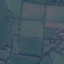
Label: Pasture